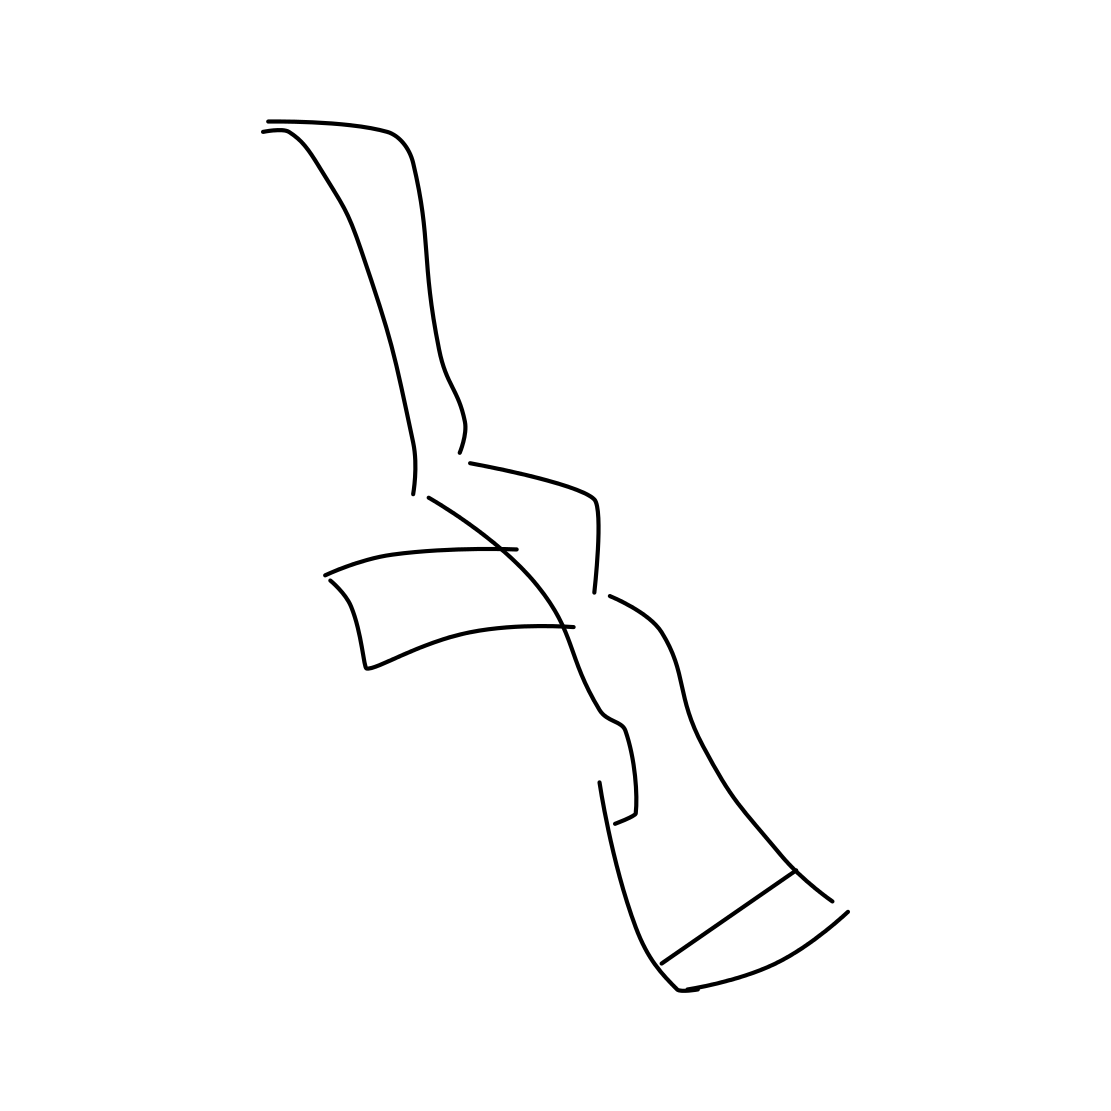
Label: rifle